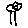
Label: flower